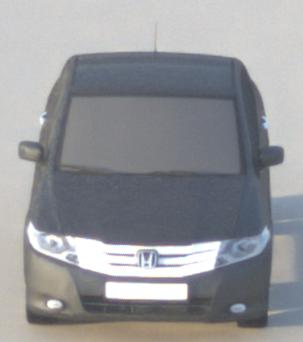
Make: Honda
Model: City
Detailed model: Gen. 6
Model produced from: 2008
Model produced until: 2013
Doors: 4
Color: gray
Road condition: dry road
Daytime: sunrise or sunset
Contrast: low contrast